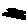
Label: zigzag